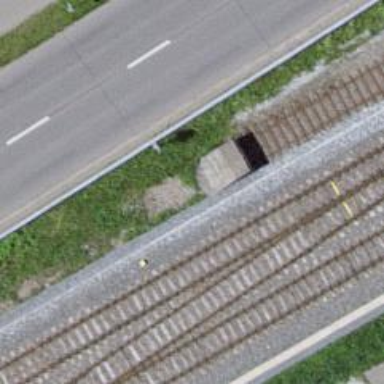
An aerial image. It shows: Railway buffer stop.